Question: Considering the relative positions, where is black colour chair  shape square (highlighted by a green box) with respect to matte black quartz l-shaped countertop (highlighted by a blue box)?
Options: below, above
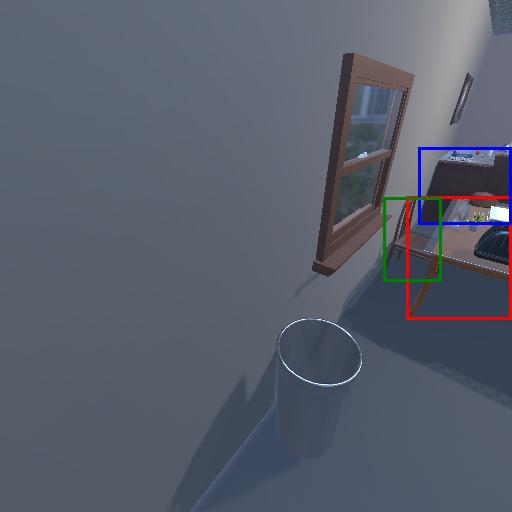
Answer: below